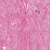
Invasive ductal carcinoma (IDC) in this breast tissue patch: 0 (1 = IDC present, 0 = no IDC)